Field crop: maize
Growth stage: 2
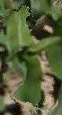
Species: maize